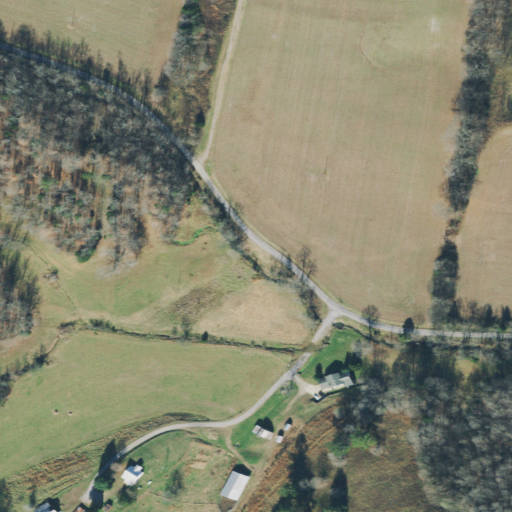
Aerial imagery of valley in Tennessee named Johnson Hollow containing pasture, deciduous forest, cultivated crops, open development, and low intensity development